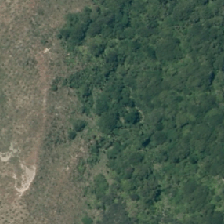
Land cover: manuka_kanuka